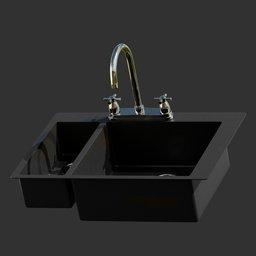
Label: appliances